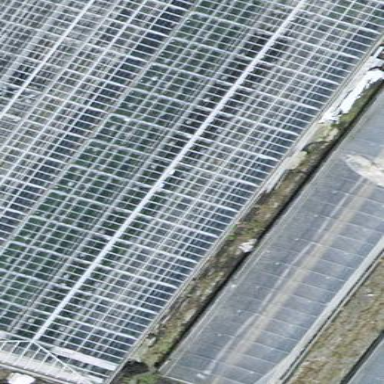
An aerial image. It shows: Greenhouse.